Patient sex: M
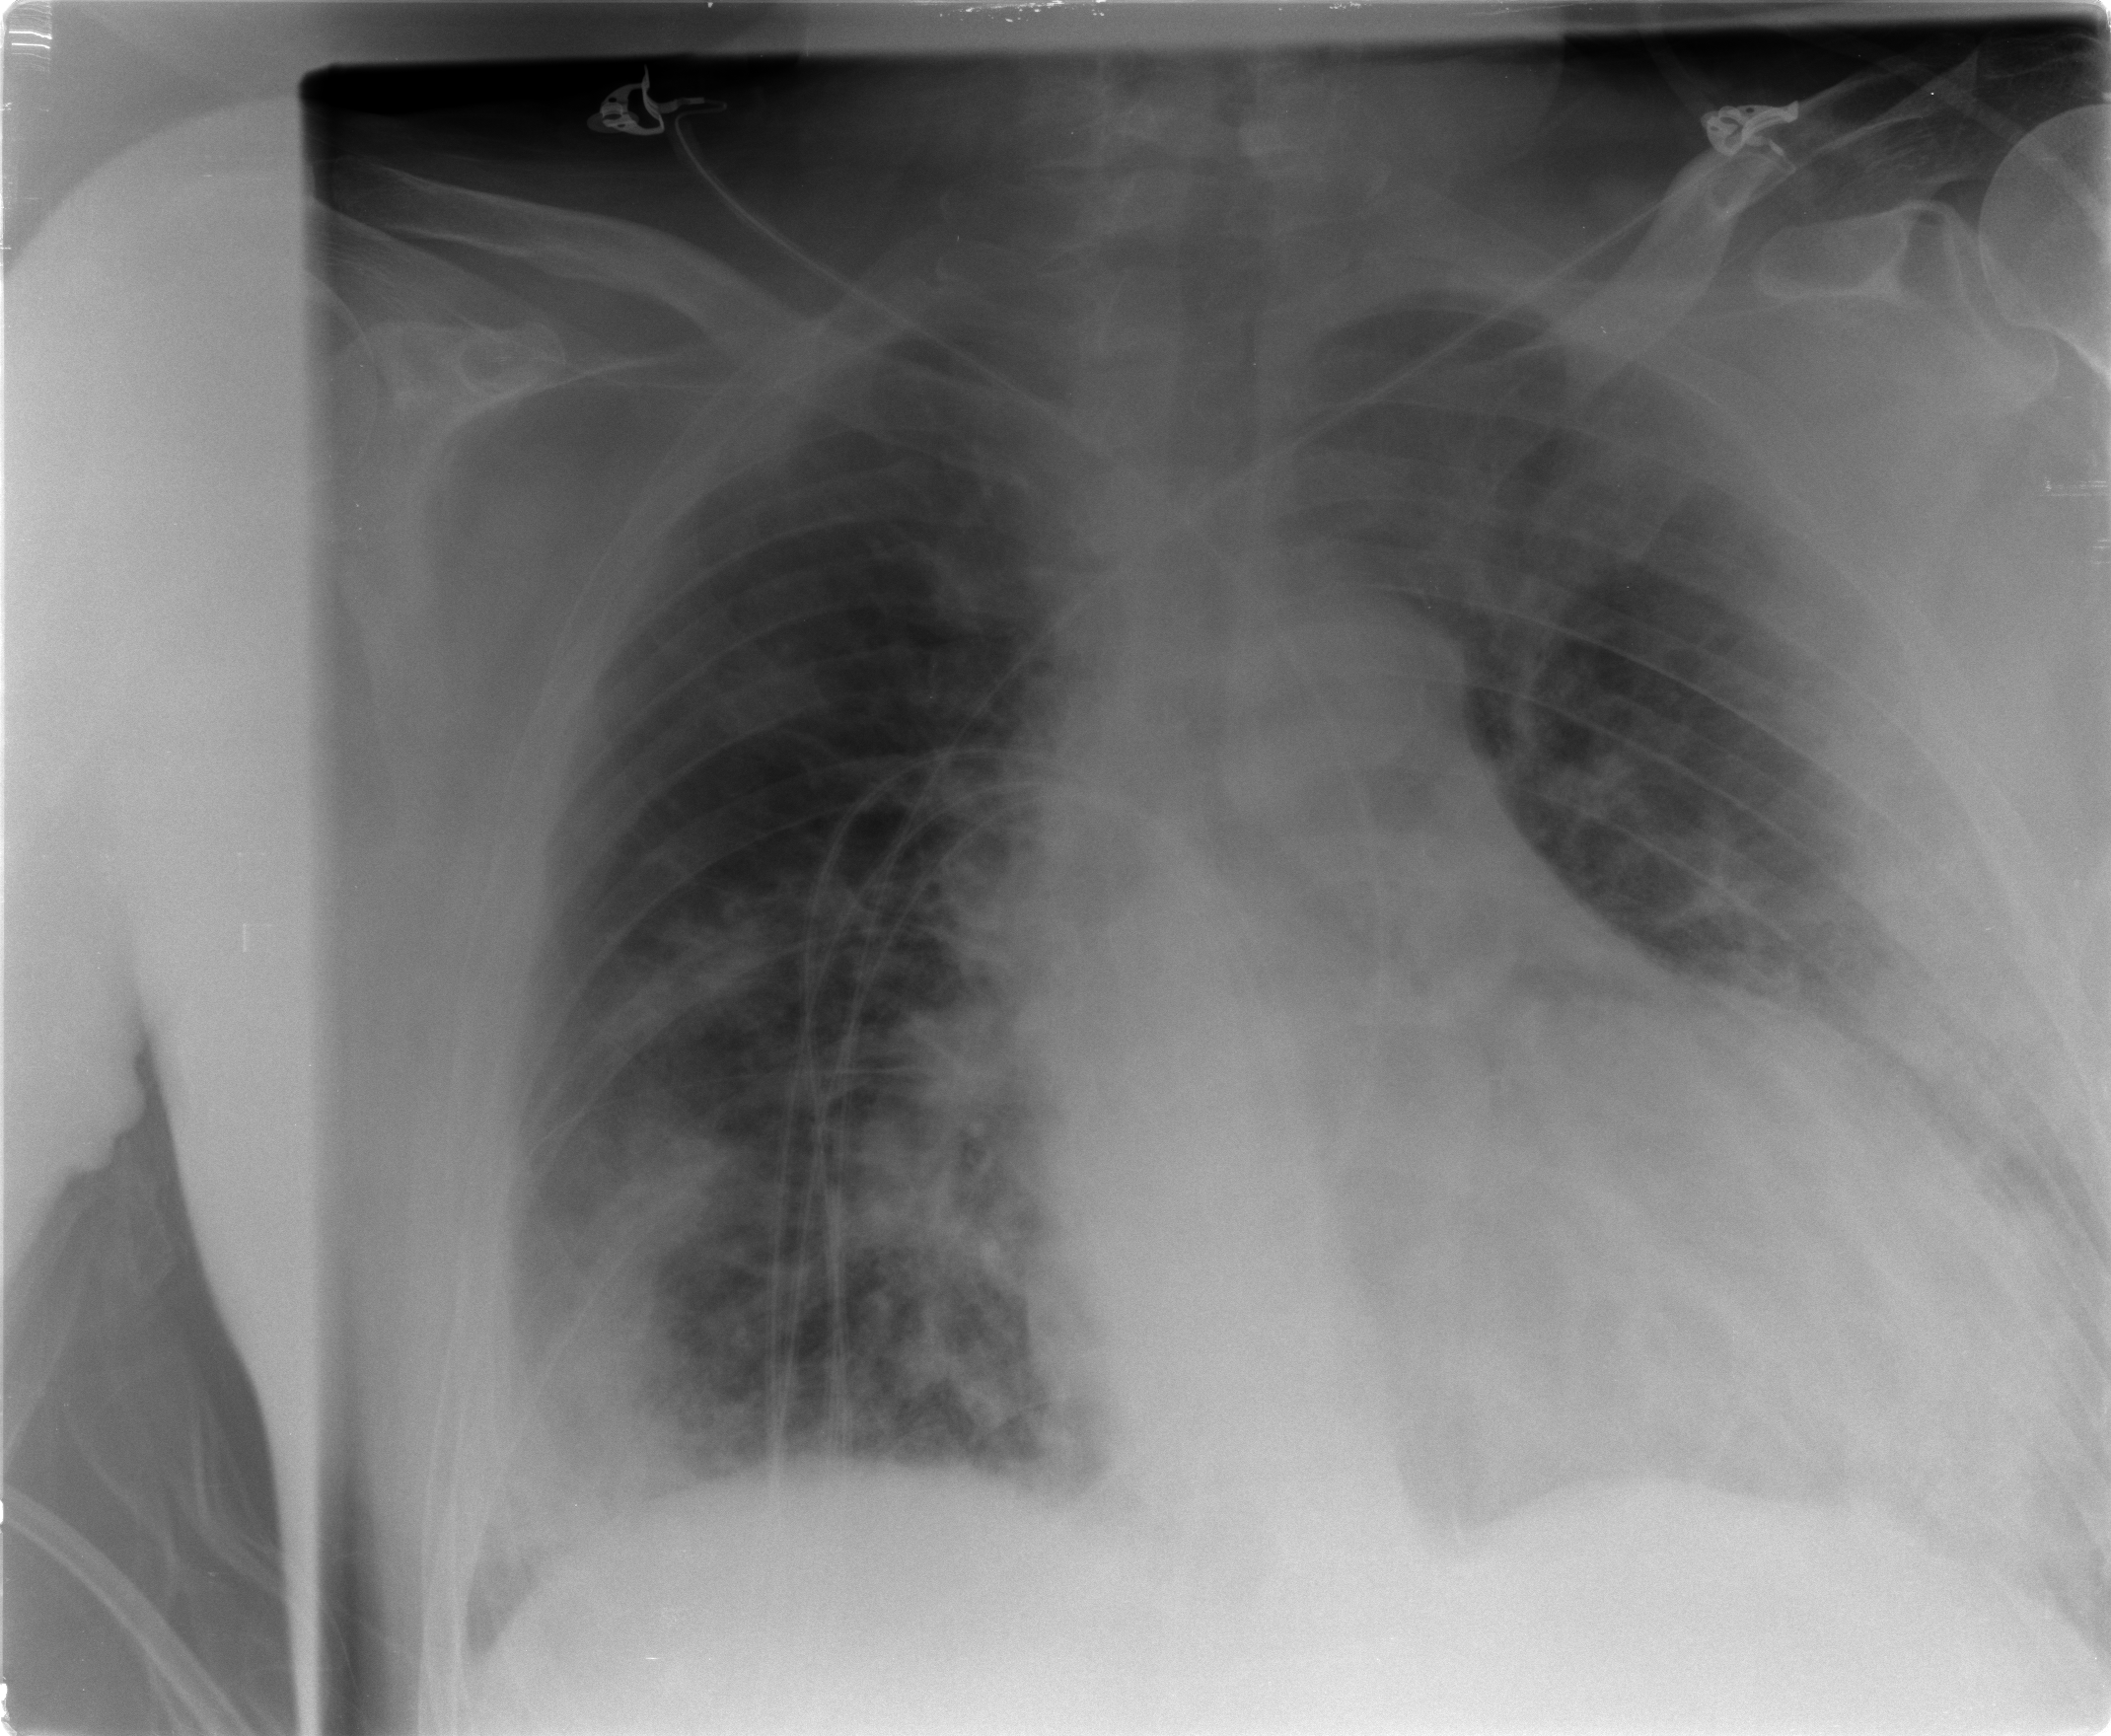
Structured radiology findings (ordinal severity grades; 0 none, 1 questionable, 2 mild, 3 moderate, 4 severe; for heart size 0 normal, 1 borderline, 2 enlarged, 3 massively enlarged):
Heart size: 2
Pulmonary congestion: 2
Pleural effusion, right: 0
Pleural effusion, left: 1
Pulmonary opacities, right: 3
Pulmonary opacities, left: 3
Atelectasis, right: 2
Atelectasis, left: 2